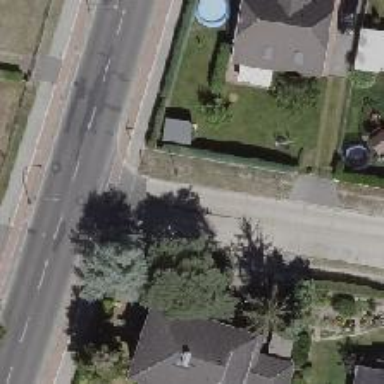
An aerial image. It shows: Road with "give way" sign.